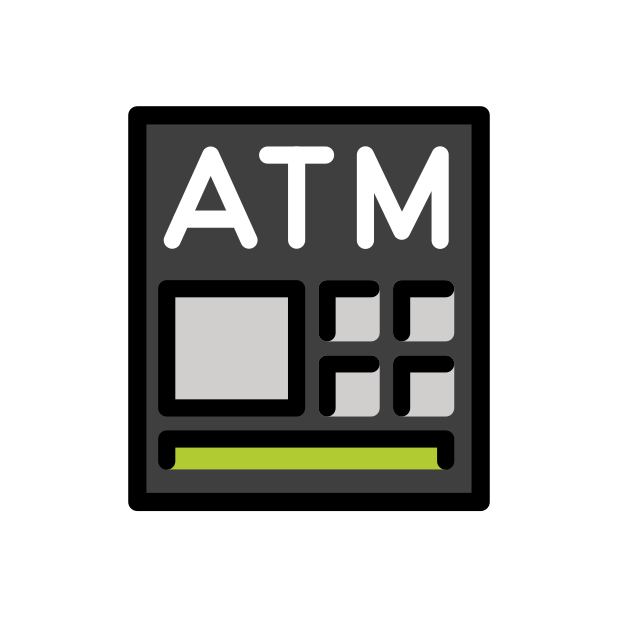
ATM sign